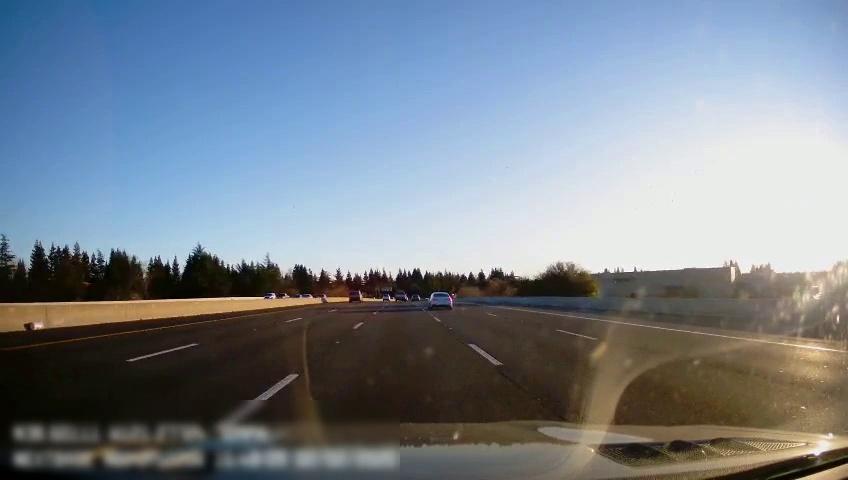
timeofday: Day
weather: Sunny
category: Drivable Space
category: Vehicles | SUV
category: Vehicles | Car
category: Vehicles | Truck
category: Vehicles | SUV
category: Vehicles | SUV
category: Lanes | Alternate Lane
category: Lanes | Alternate Lane
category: Lanes | Current Lane
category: Lanes | Current Lane
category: Lanes | Alternate Lane
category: Lanes | Alternate Lane